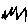
Label: zigzag